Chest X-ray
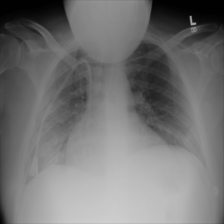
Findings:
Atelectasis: negative
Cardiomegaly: negative
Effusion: negative
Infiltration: positive
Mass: negative
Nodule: negative
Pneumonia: negative
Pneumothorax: negative
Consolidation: negative
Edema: positive
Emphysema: negative
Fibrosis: negative
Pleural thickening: negative
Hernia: negative